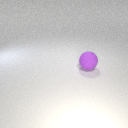
large purple rubber sphere